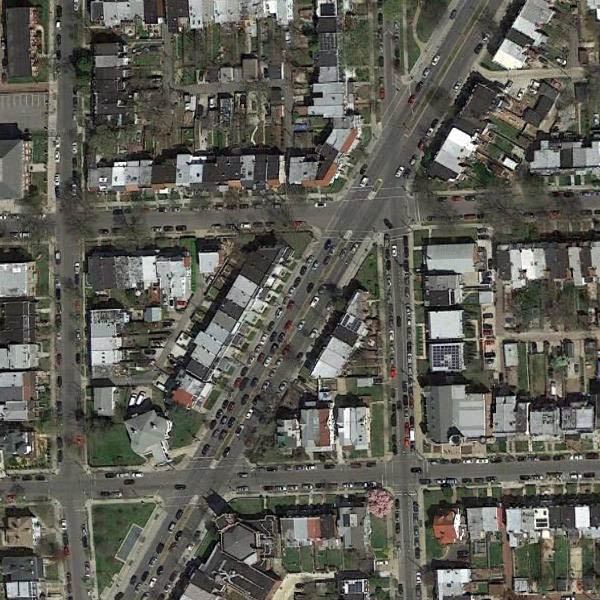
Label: DenseResidential